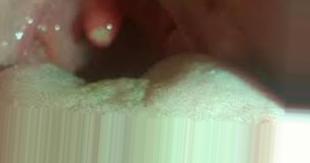
Condition: Mouth Ulcer